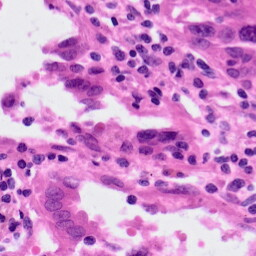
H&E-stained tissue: Lung